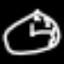
Label: clock